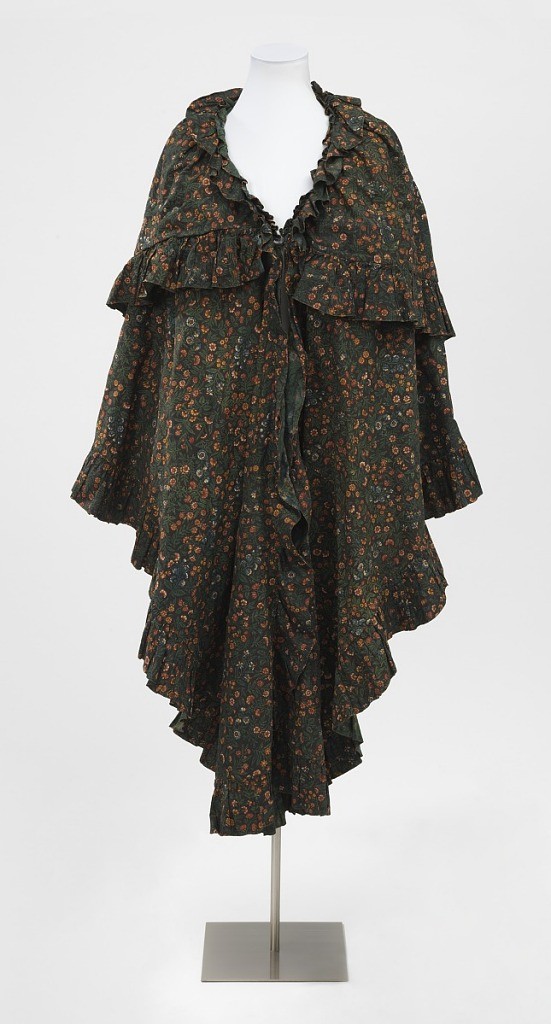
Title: Woman's cape
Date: early 19th century
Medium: cotton Technique: roller printed on plain weave
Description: Tiered and ruffle-edged cape of cotton printed with a multicolored floral pattern on a black ground.